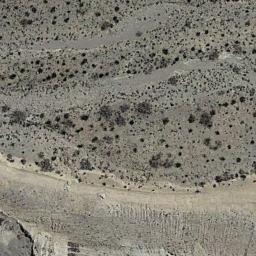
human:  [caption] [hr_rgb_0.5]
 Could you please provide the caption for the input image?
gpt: The chaparral is in the bare land with a road pass by .

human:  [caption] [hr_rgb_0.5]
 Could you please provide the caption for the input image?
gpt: Chaparral is evenly distributed on the sand and there is a road in the sand .

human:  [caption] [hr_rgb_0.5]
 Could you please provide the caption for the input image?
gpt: A lot of dense small chaparrals grow in the desert .

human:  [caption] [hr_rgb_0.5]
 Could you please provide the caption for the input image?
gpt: There are about a hundred trees in this desert .

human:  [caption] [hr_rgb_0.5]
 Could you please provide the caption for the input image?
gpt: A few dirt roads lie in the chaparral .